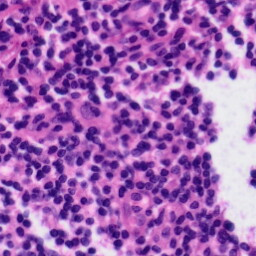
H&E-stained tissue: Tonsil